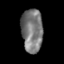
Tissue: skin
Cell type: Epithelial cells
Senescence score: 0.2371
Nuclear area (px): 905
Mean DAPI intensity: 120.908